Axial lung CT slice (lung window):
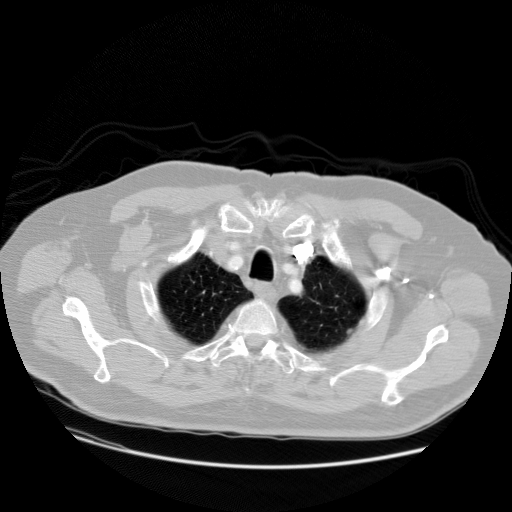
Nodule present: no